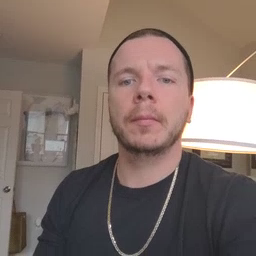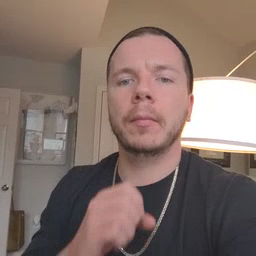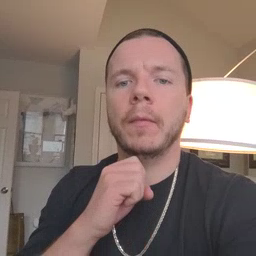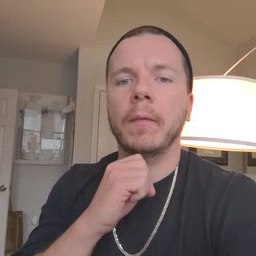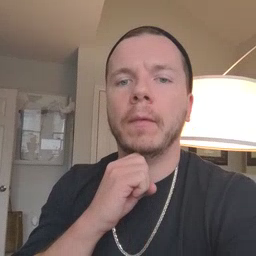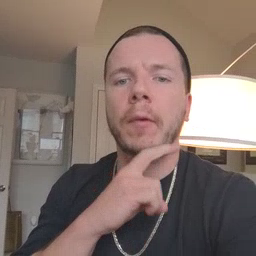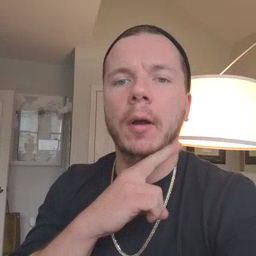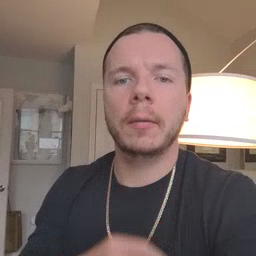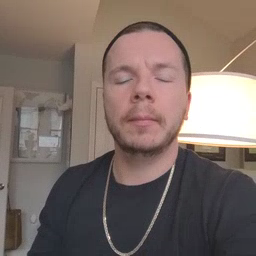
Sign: frog